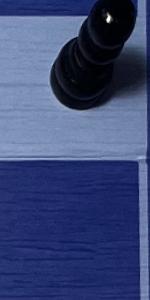
Label: Empty